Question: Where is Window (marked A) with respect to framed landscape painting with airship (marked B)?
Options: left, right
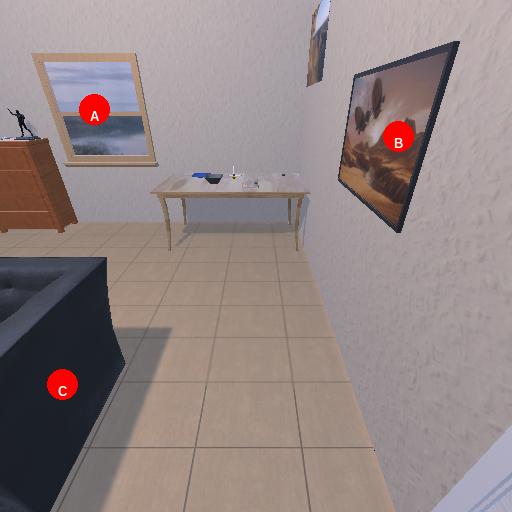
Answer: left